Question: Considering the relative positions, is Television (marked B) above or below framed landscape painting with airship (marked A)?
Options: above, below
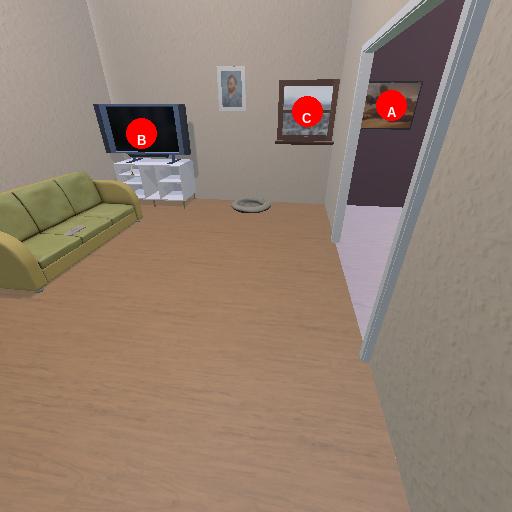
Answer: above